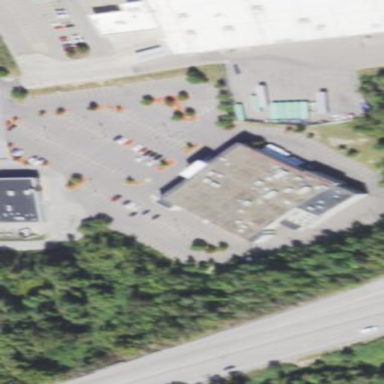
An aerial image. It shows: Commercial building.